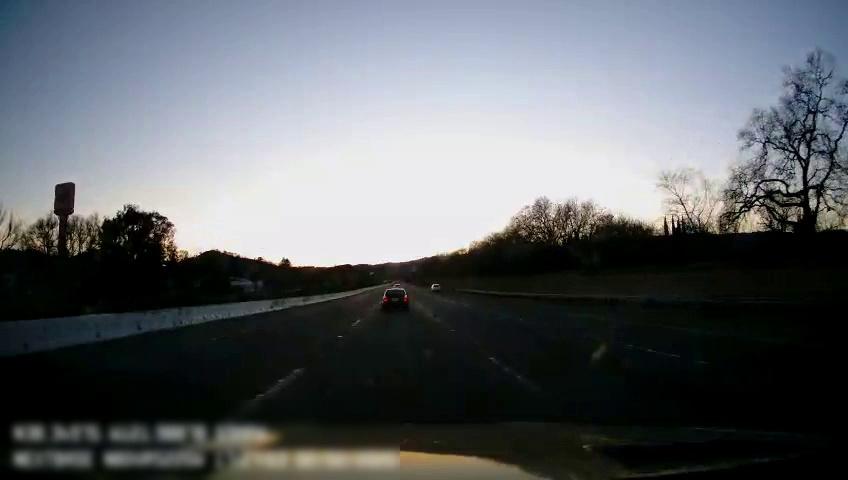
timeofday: Day
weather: Cloudy
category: Drivable Space
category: Vehicles | SUV
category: Vehicles | Car
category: Lanes | Current Lane
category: Lanes | Current Lane
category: Lanes | Alternate Lane